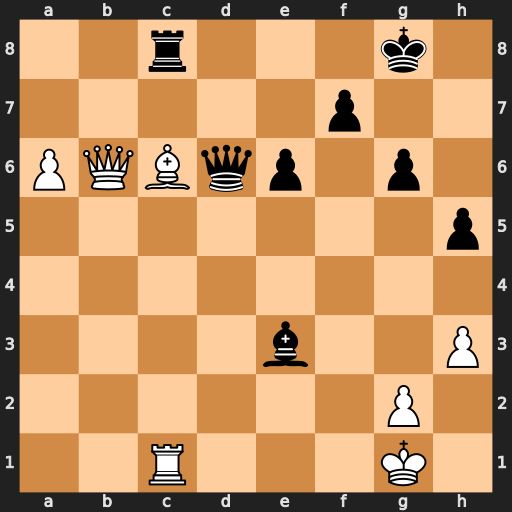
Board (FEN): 2r3k1/5p2/PQBqp1p1/7p/8/4b2P/6P1/2R3K1
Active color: w
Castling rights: -
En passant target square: -
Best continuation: Qxe3 Rxc6 Rxc6 Qxc6 a7 h4 Qa3